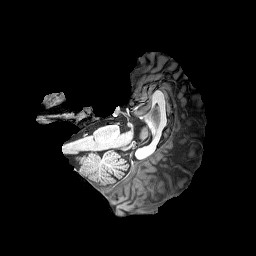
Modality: T1w
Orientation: axial
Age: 26
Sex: male
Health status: healthy